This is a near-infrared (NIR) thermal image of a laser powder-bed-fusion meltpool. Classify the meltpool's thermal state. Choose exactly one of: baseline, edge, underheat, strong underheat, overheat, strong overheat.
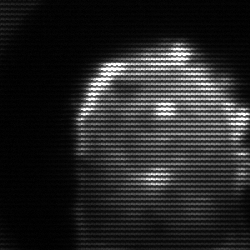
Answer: baseline